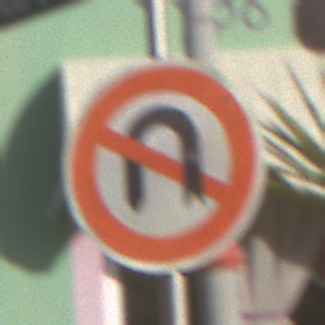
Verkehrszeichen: VerbotWenden
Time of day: MorningAfternoon
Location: Outdoor (Special)
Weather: PartlyCloudy
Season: NotSpecified
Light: Natural